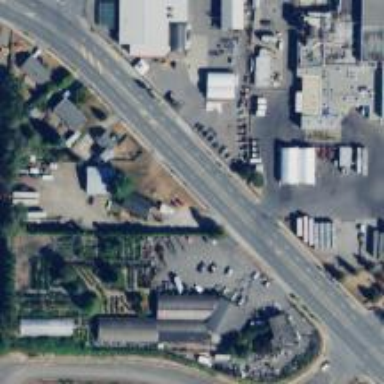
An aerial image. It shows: Plant nursery.